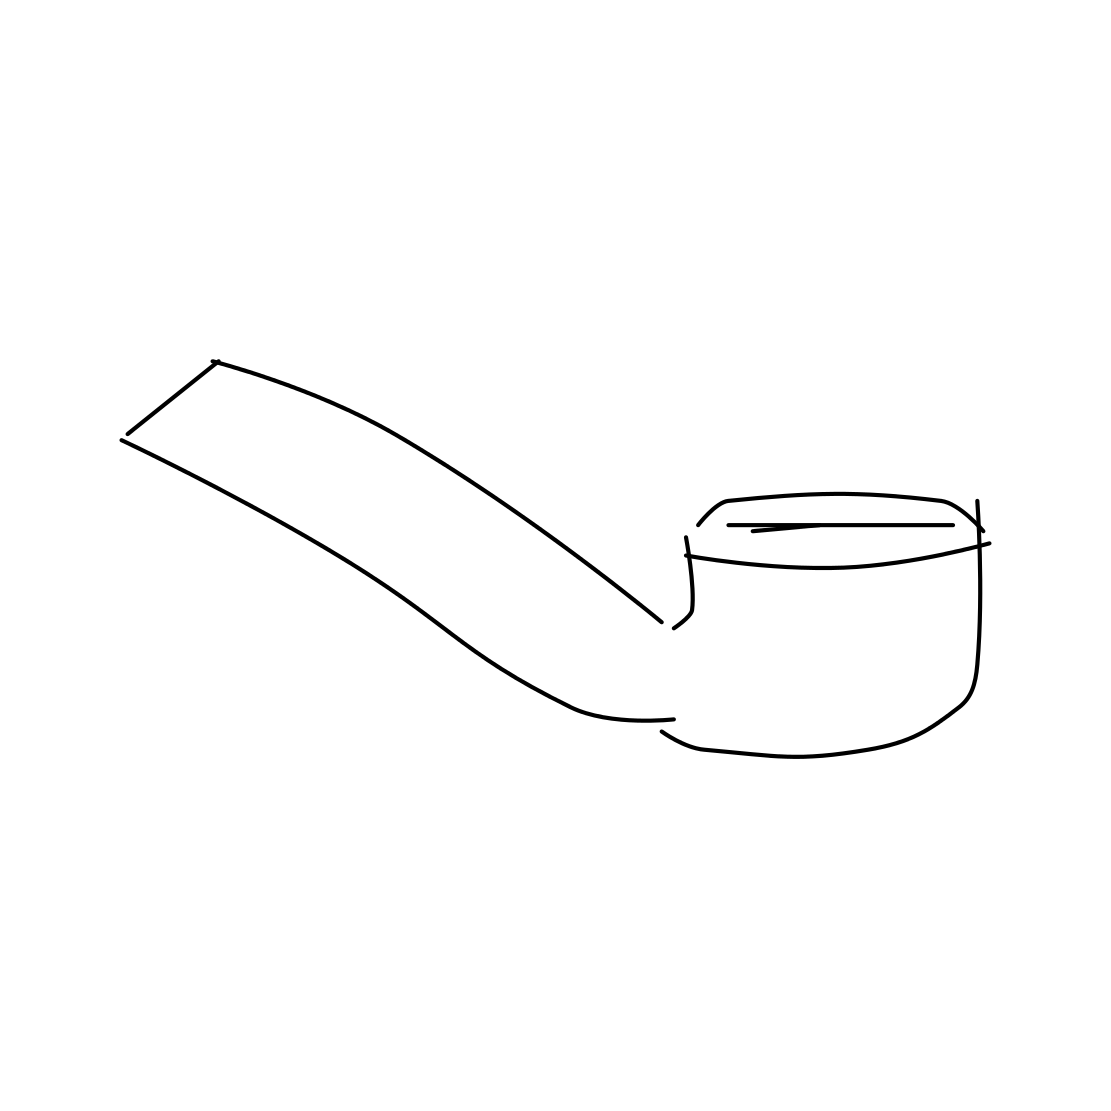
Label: pipe (for smoking)